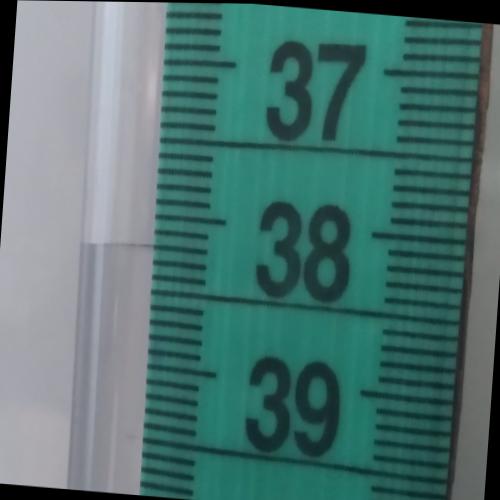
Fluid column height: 38.2 cm